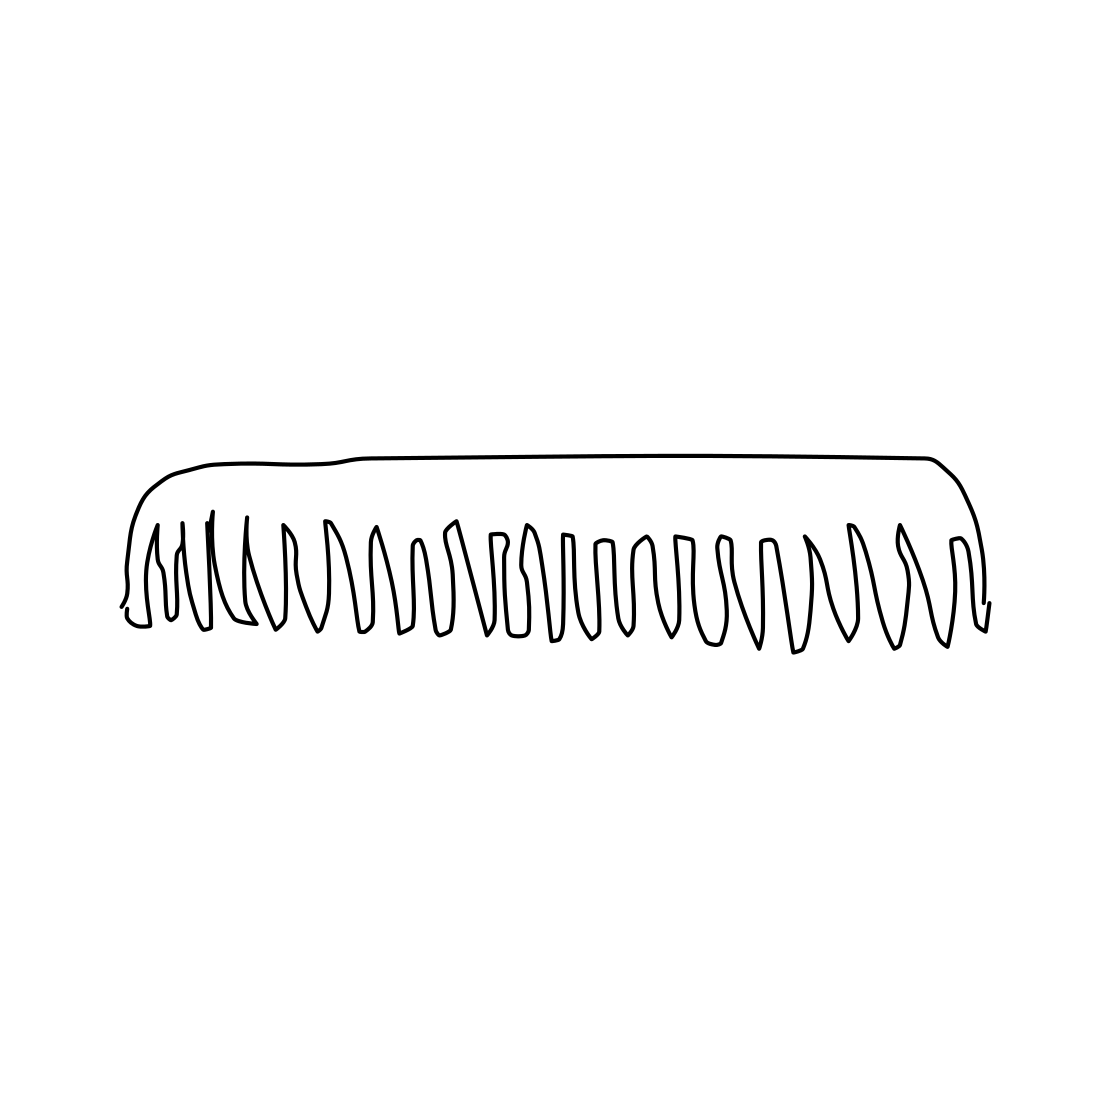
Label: comb